Chest X-ray. View position: PA
Patient age: 35
Patient sex: M
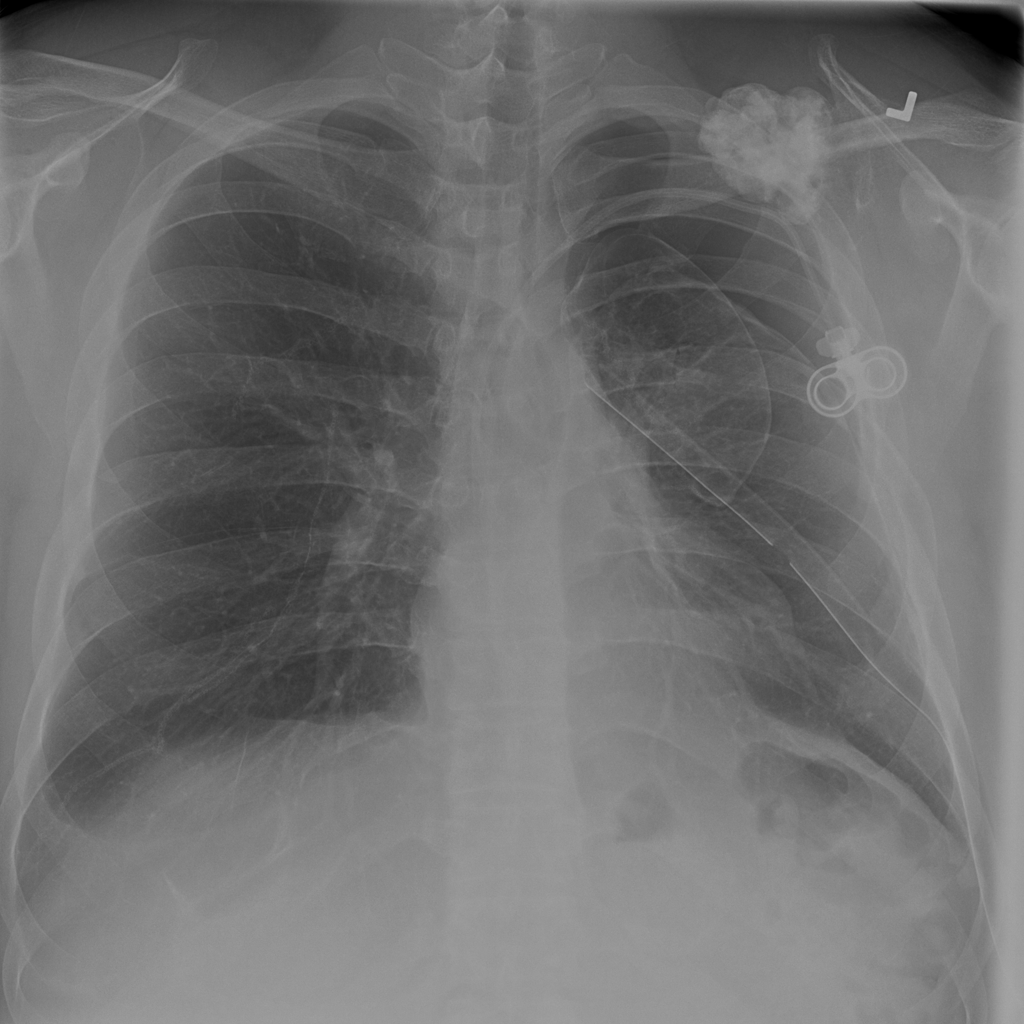
Finding: Pneumothorax